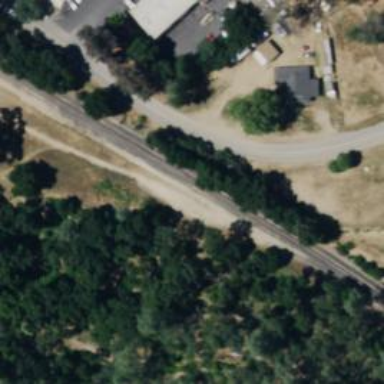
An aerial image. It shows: Railway crossing.